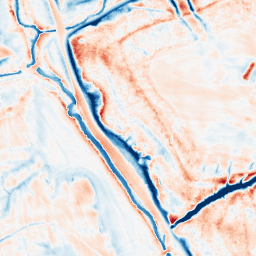
Category: trend_removal
Decomposition family: local_polynomial
Decomposition parameters: window_size: 21
degree: 3
Upsampling method: lanczos
Upsampling parameters: scale: 2
Upsampling scale: 2